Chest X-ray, PA view. Patient: 69 years old, sex M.
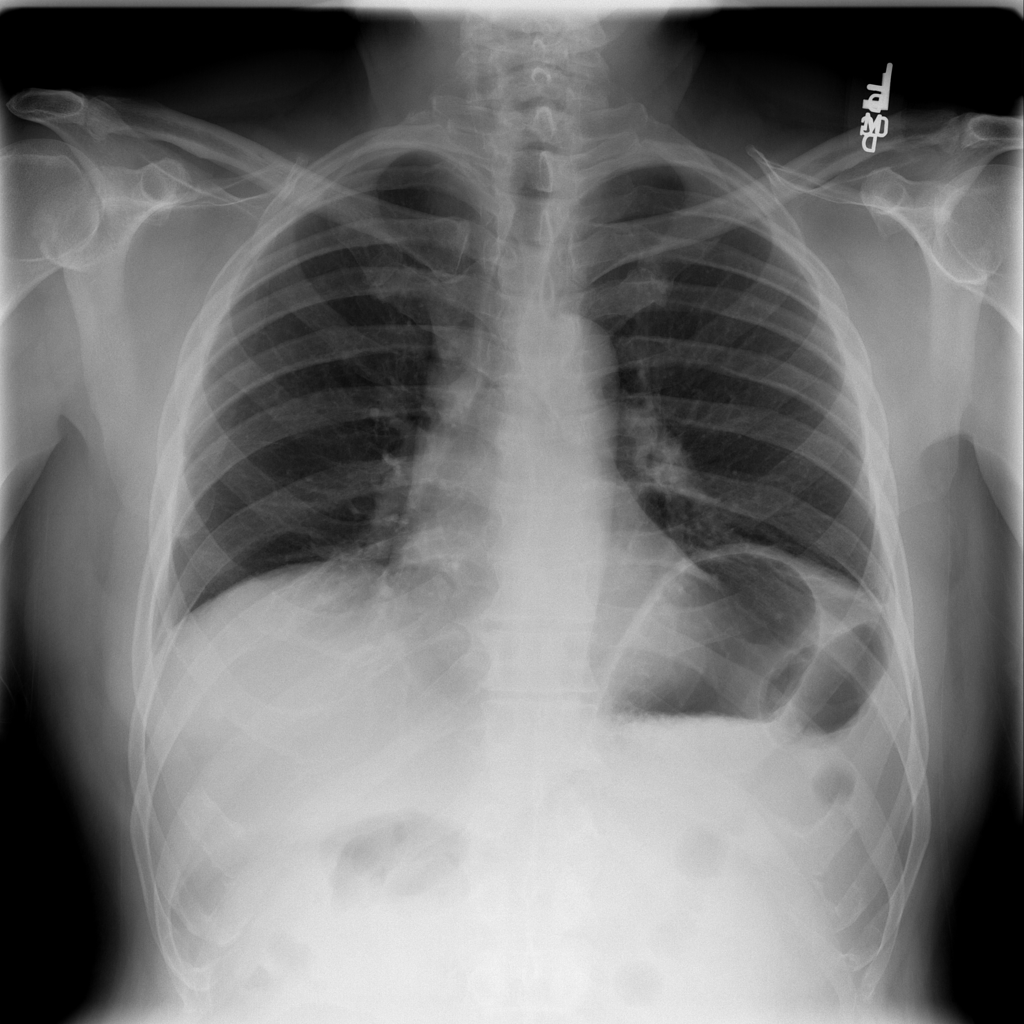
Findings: No Finding